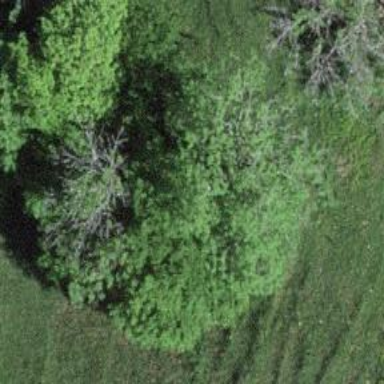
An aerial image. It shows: Agricultural area with broadleaved deciduous trees.